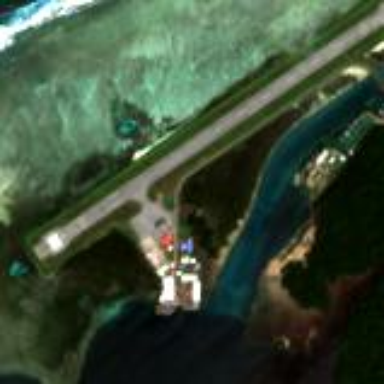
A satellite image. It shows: Asphalt runway at the airport.